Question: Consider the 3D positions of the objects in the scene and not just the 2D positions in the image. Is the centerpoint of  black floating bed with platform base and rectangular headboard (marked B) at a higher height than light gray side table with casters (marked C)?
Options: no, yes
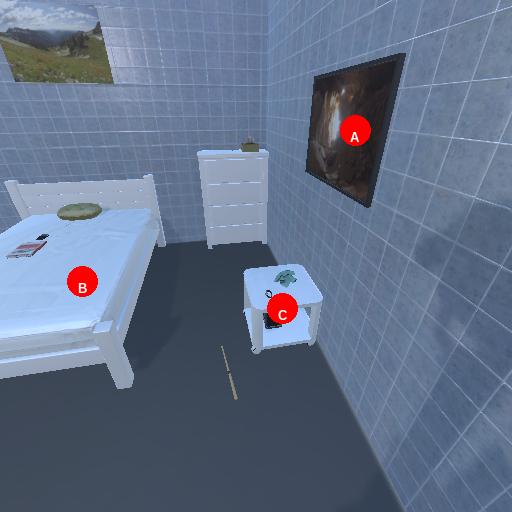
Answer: no